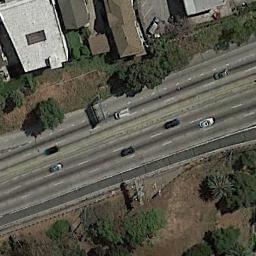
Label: freeway